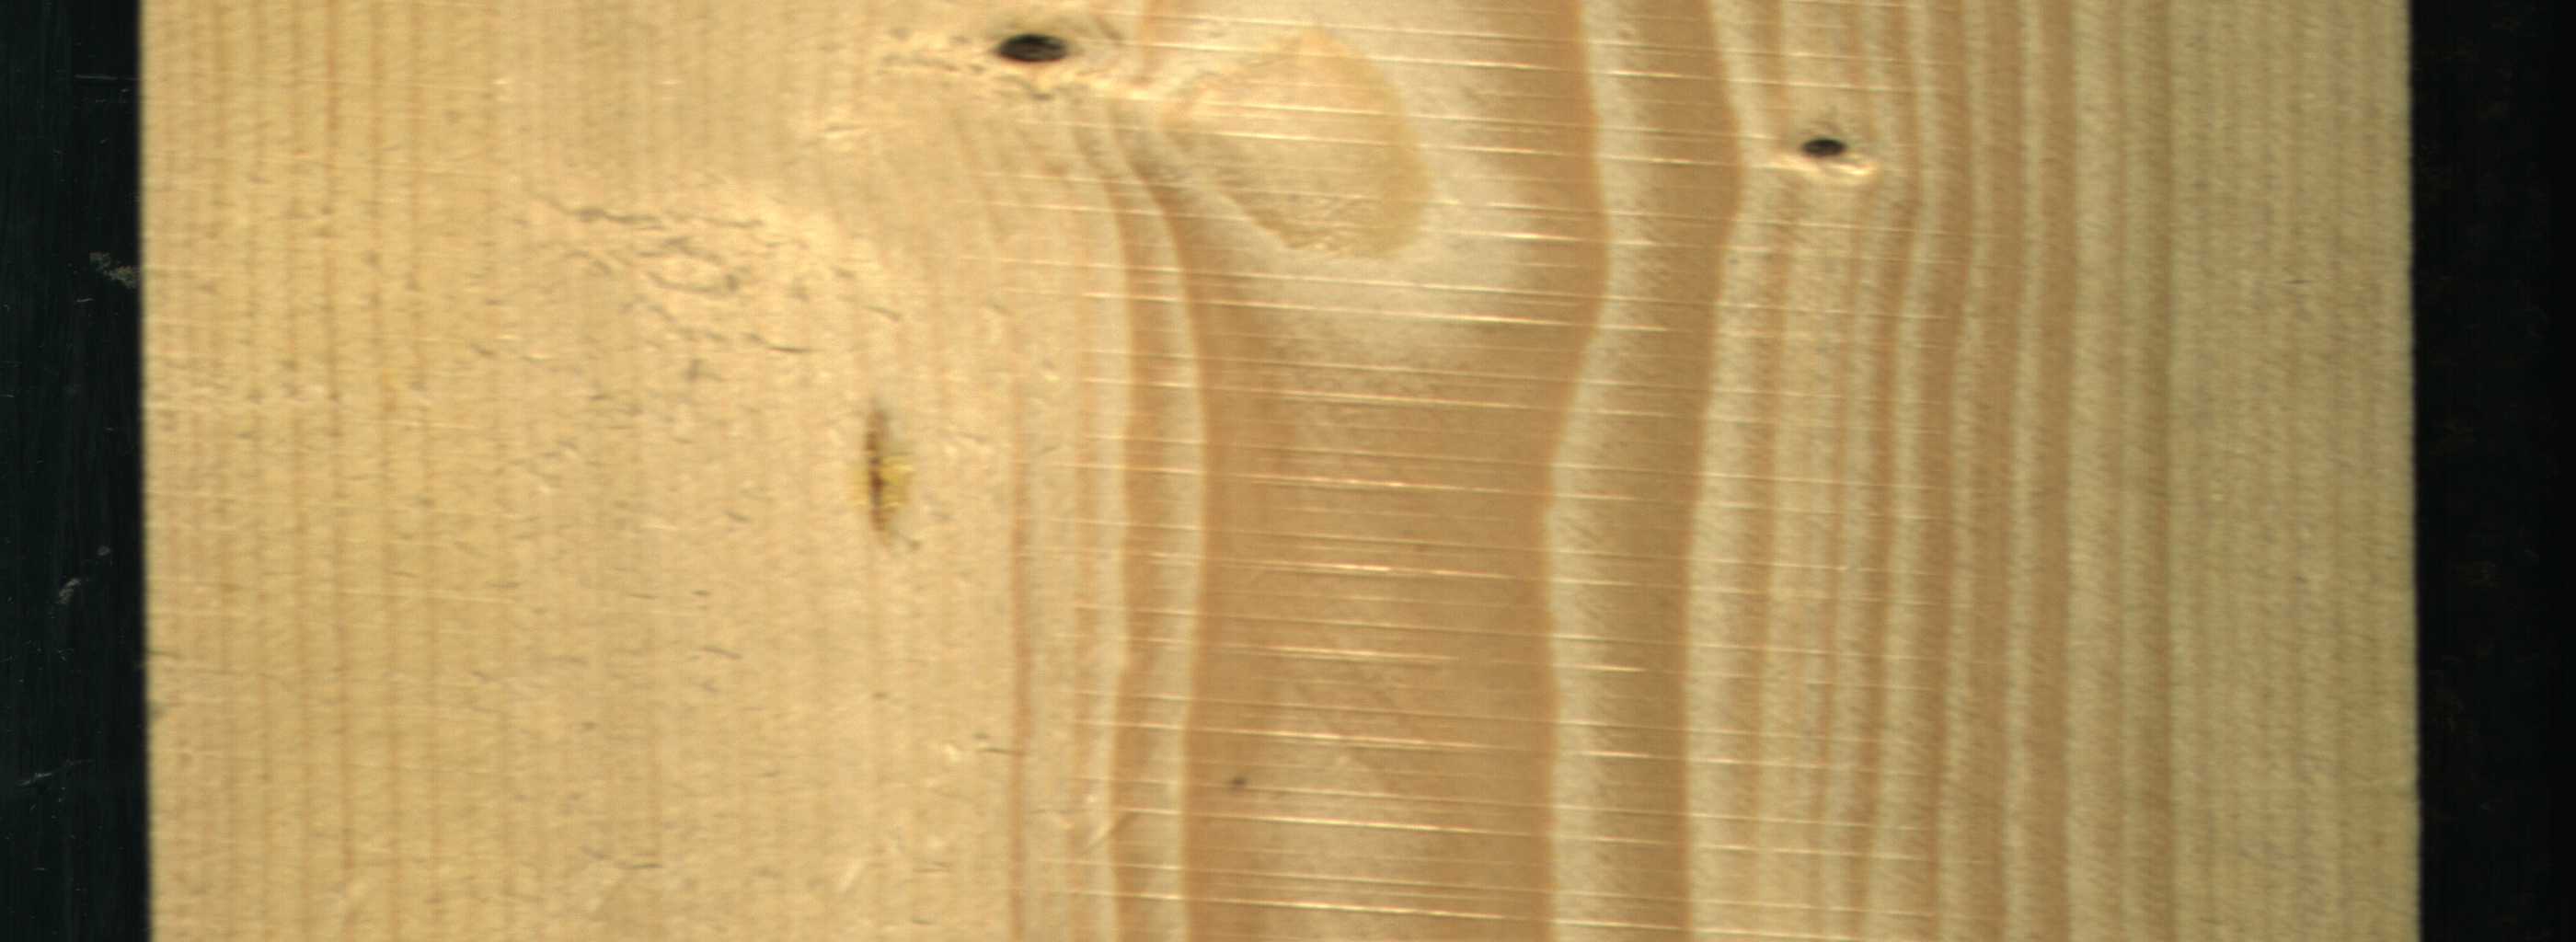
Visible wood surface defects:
resin
Dead_Knot
Dead_Knot